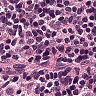
Metastatic tissue present: no